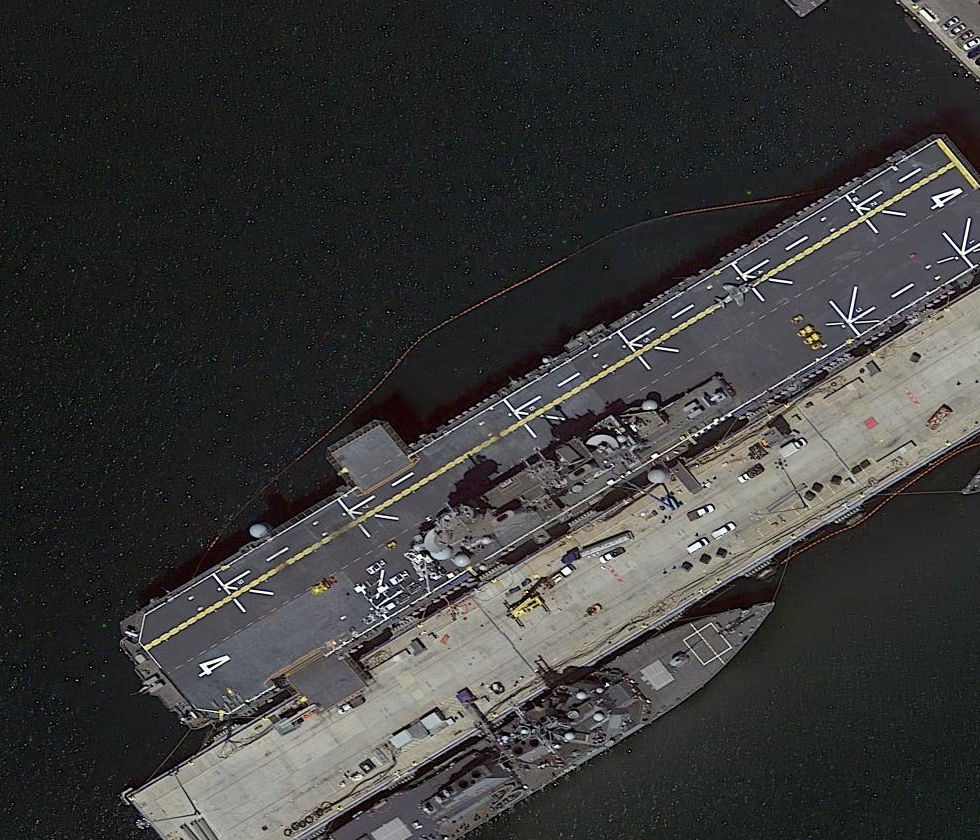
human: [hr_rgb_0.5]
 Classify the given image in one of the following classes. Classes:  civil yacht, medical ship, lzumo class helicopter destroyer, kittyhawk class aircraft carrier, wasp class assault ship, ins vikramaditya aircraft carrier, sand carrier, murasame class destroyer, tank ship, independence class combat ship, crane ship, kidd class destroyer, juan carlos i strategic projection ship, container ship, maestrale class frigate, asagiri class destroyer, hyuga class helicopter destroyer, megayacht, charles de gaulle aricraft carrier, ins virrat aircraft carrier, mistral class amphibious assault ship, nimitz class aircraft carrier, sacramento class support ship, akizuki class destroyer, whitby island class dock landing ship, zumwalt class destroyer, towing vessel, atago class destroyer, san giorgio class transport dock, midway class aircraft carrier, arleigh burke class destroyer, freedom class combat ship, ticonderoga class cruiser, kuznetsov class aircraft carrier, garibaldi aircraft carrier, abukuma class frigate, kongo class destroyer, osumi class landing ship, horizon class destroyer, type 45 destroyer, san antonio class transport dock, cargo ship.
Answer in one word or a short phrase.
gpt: Wasp class assault ship